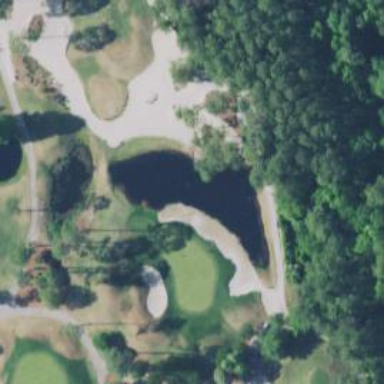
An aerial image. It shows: Water hazard in golf course. The hazard is natural water feature.